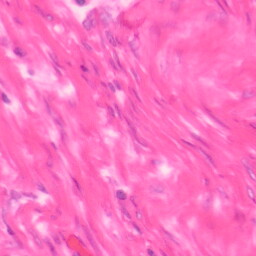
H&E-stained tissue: Colon